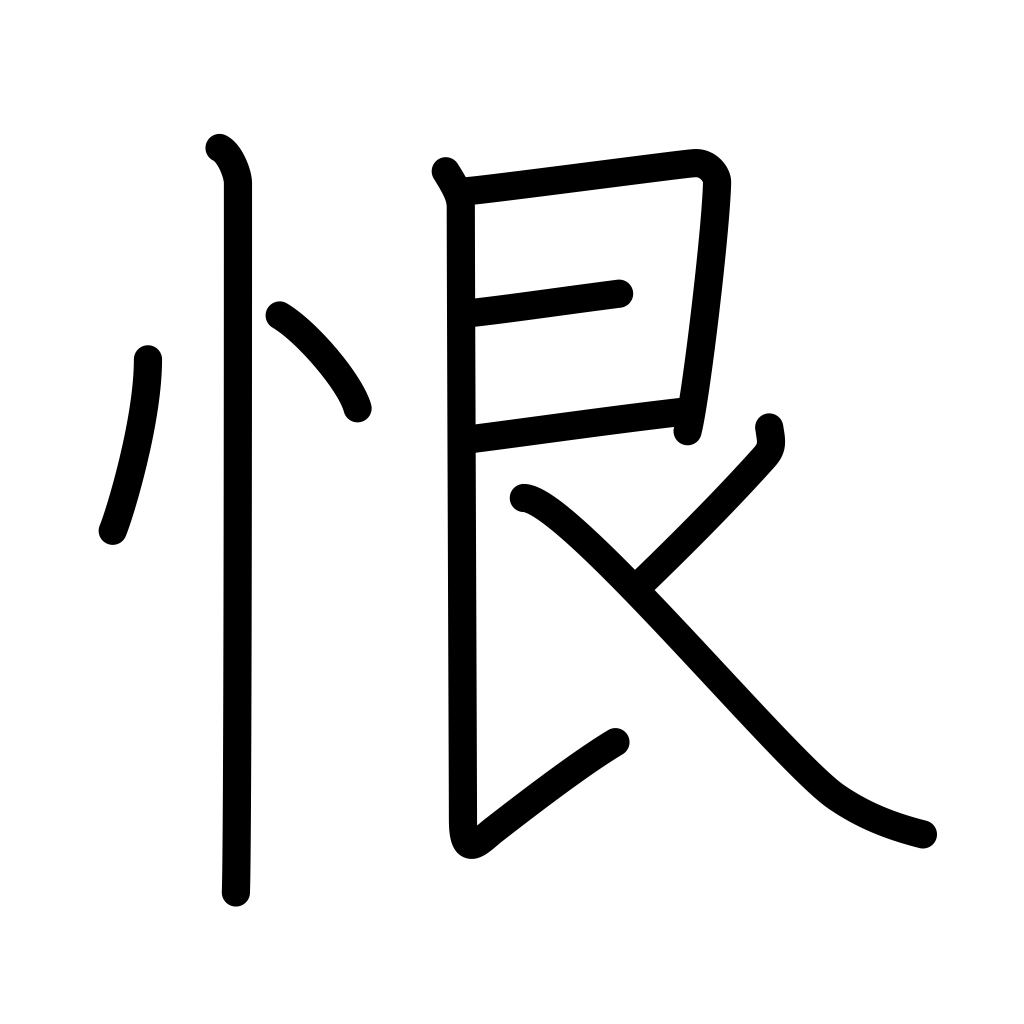
Meaning: regret, bear a grudge, resentment, malice, hatred